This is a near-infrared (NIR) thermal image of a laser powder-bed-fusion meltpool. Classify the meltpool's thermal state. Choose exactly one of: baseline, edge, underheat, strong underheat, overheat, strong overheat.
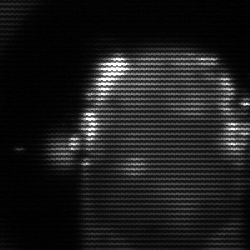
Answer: baseline